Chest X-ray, PA view. Patient: 23 years old, sex F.
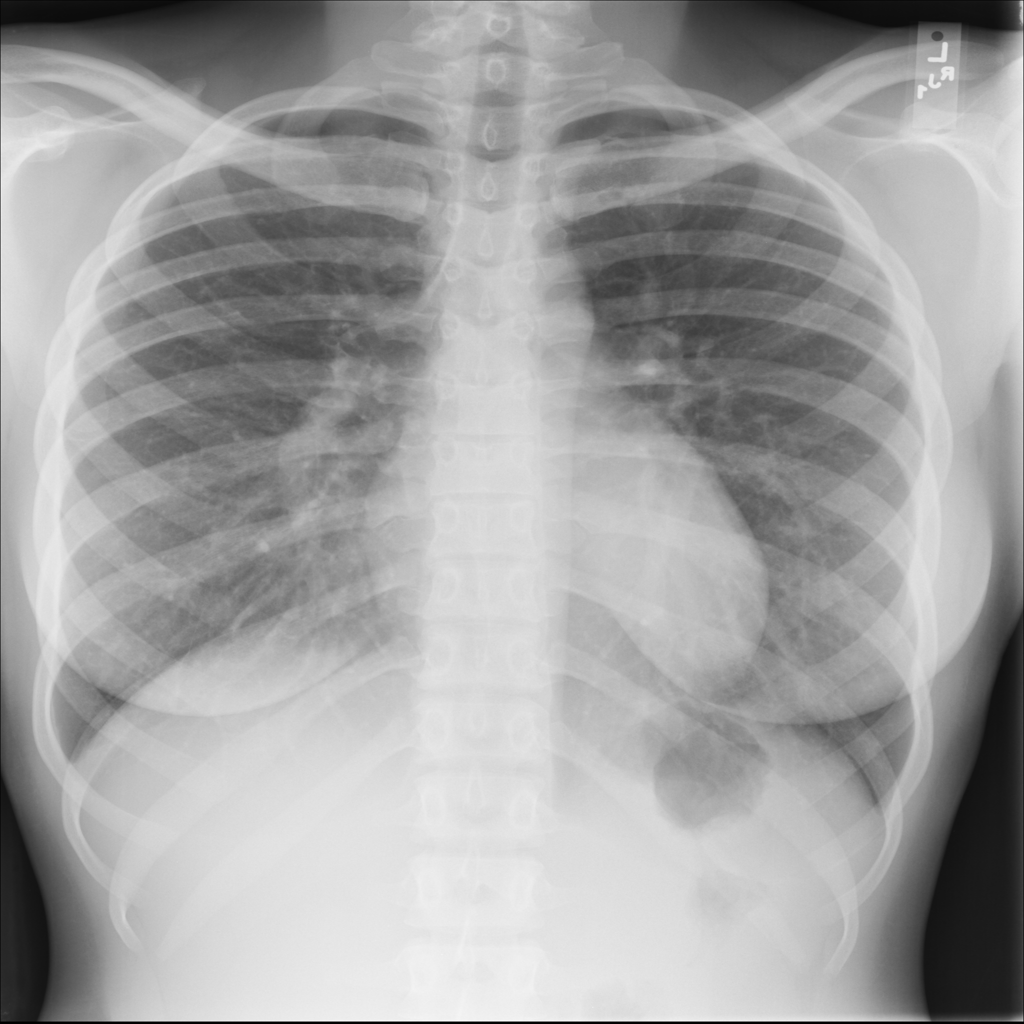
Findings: No Finding